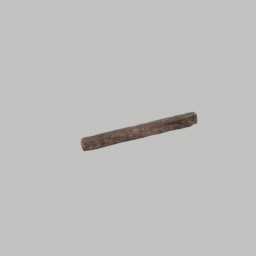
Label: architecture